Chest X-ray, PA view. Patient: 34 years old, sex F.
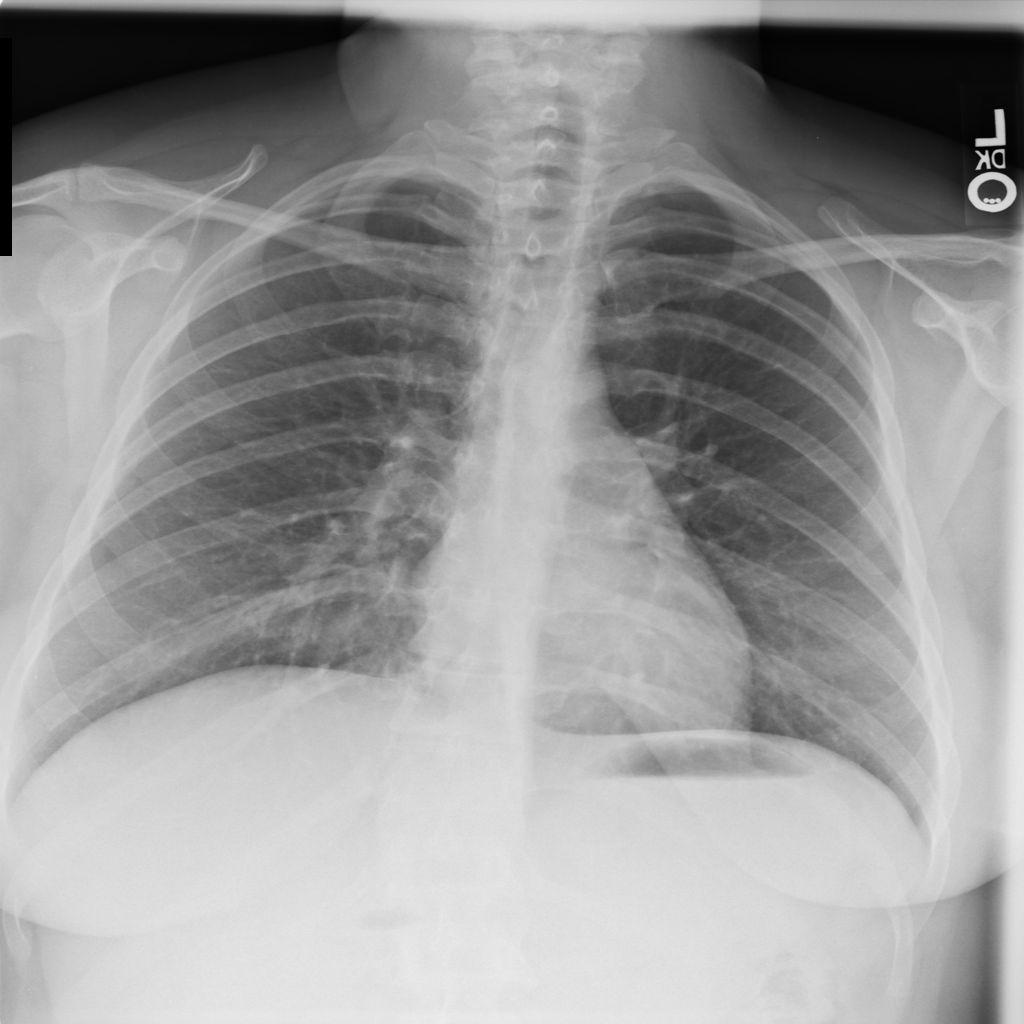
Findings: No Finding